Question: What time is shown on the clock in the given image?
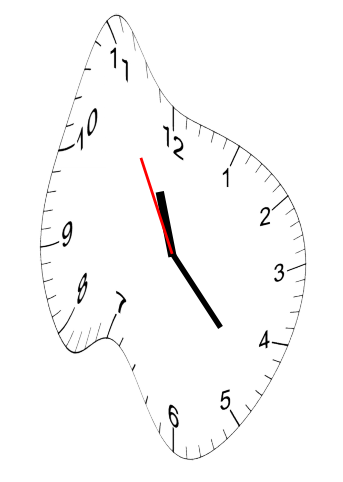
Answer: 11:22:55